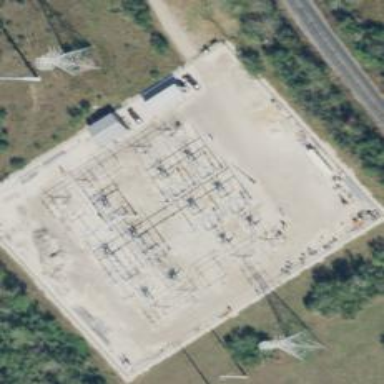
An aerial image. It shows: Switch used for power control.